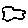
Label: cloud